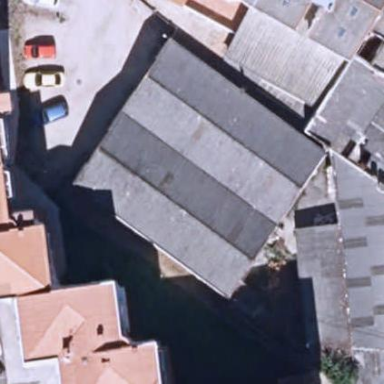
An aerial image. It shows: Industrial building.